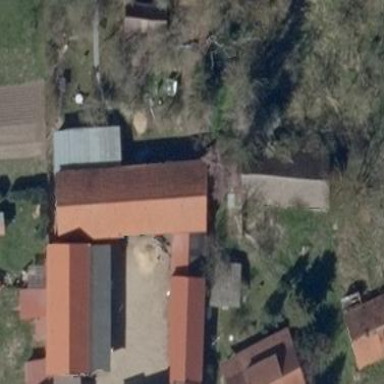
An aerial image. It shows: Building.